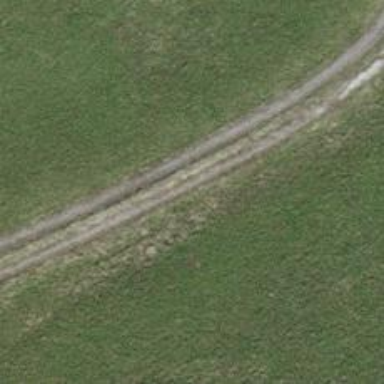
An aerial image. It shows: Gravel track with track type of grade3.